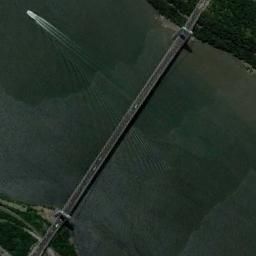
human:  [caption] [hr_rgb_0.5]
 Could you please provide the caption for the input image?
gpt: A bridge is over the deep green river .

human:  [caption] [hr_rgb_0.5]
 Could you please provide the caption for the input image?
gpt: Both sides of the river are bare land .

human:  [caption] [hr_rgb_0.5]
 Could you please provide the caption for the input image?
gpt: A bridge built on a dark blue river and a boat on the river .

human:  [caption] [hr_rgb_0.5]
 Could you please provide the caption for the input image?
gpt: A slender and straight bridge connects the land on both sides of the turquoise water  There is a boat in the river .

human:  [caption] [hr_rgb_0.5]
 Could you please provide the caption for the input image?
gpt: There is a bridge over the river .